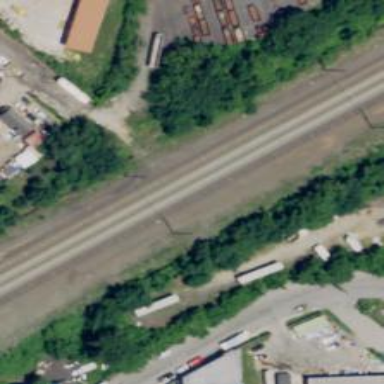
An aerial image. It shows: Railway track with contact line for electrification.